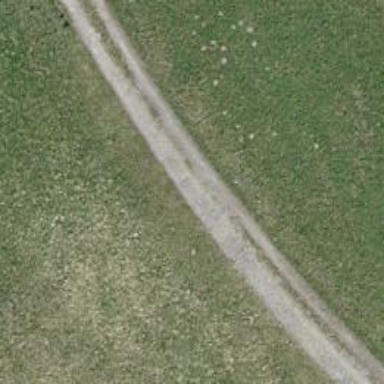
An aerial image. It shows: Gravel track with track type of grade3.